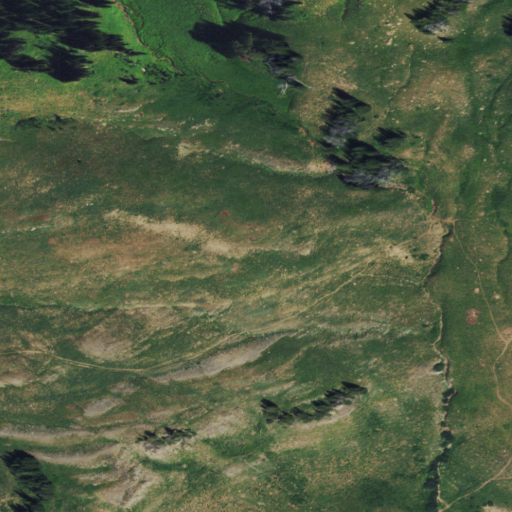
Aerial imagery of depression(s) in Wyoming named Lake Basin containing shrub and evergreen forest